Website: apple
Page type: customer-info-address
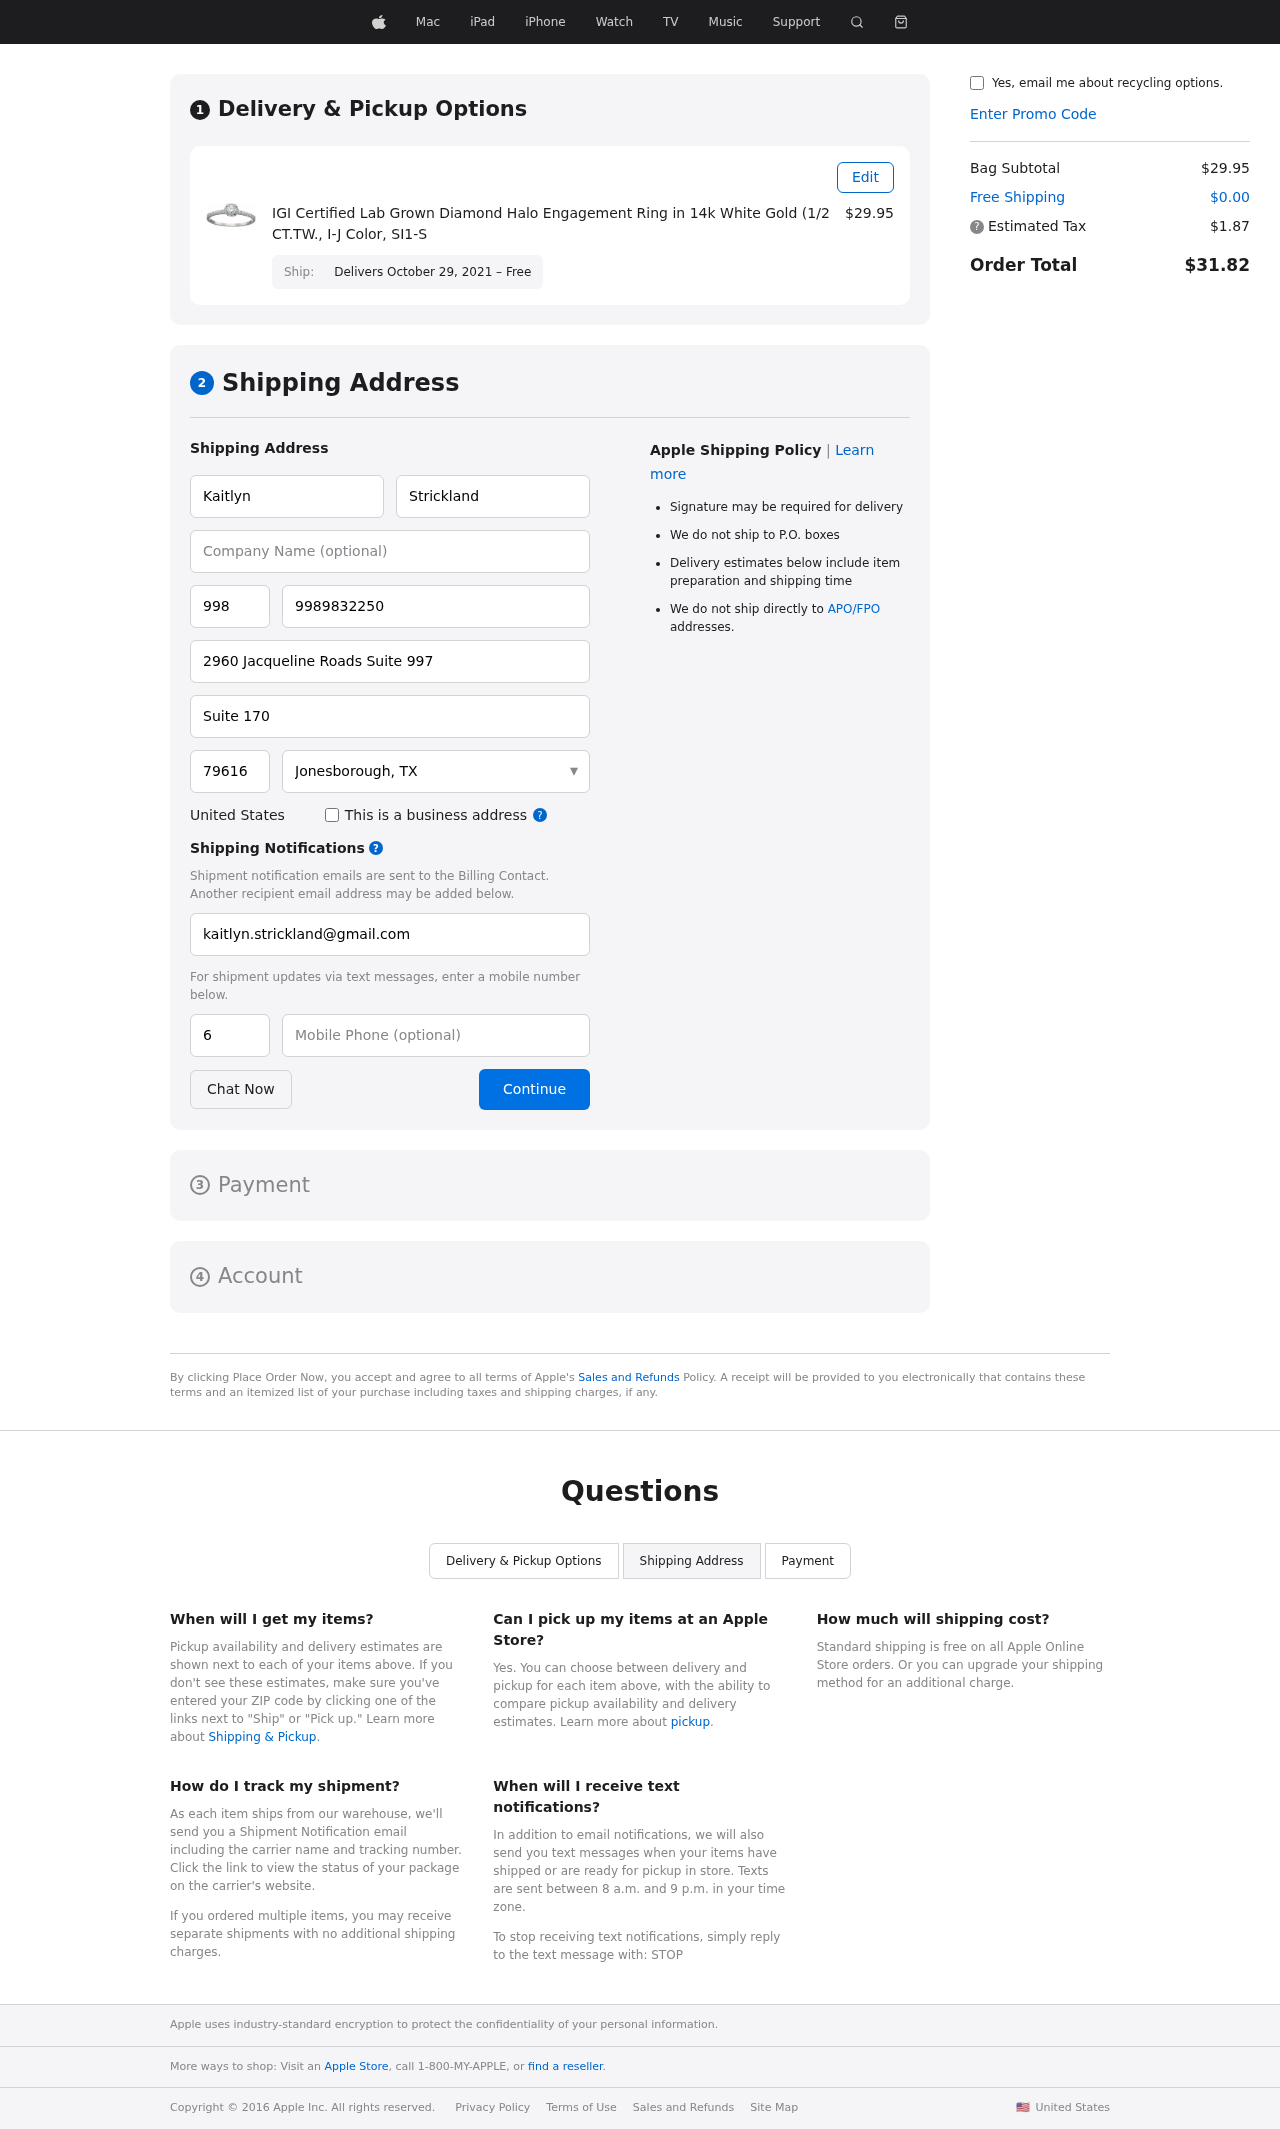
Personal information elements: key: PII_CITY_STATE
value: Jonesborough, TX
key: PII_COUNTRY
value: United States
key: PII_EMAIL
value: kaitlyn.strickland@gmail.com
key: PII_FIRSTNAME
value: Kaitlyn
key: PII_LASTNAME
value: Strickland
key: PII_PHONE
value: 9989832250
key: PII_PHONE_ALT
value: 6284219087
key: PII_PHONE_ALT_AREA
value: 628
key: PII_PHONE_AREA
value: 998
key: PII_POSTCODE
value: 79616
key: PII_STREET
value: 2960 Jacqueline Roads Suite 997
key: PII_STREET2
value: Suite 170
Product elements: key: PRODUCT1_NAME
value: IGI Certified Lab Grown Diamond Halo Engagement Ring in 14k White Gold (1/2 CT.TW., I-J Color, SI1-S
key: PRODUCT1_PRICE
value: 29.95
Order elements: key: ORDER_DELIVERY_DATE
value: Delivers October 29, 2021 – Free
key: ORDER_SUBTOTAL
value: $29.95
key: ORDER_SHIPPING_COST
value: $0.00
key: ORDER_TAX
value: $1.87
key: ORDER_TOTAL
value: $31.82